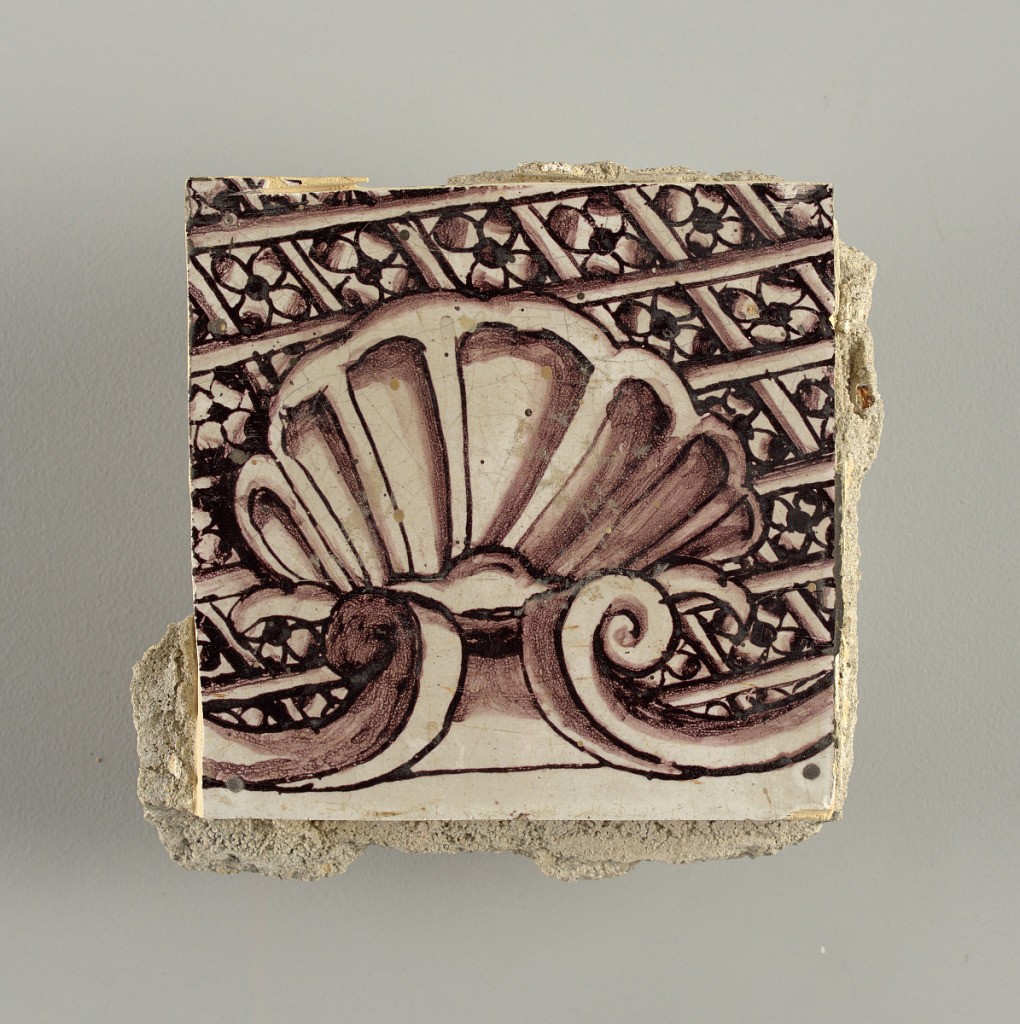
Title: Wall facing
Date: ca. 1725
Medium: tin-glazed earthenware, underglaze
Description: Two vertical rectangles, twenty-three tiles high.  A) Nine tiles wide at top; seven tiles wide at bottom.  B) Ten and one-half tiles wide.

Arabesque design of foliage.  A) with centered figure of Justice under a canopy.  B) with centered urn.